Question: I'm trying to read pixel data from a bitmap into an array of structured (which contains R, G and B ints, for the colours). I'm using a 12x12px image just for testing (because I believe that the bmp specification says that pixel data is padded with zeros at the end of each line to make it word-aligned. 12px width is automatically word aligned.
Here is the code I'm using. the 'INFOHEADER' and 'FILEHEADER' are parsed perfectly, and a 12x12 2D array of 'IMAGE's 'im' is created. However printing the RGB data for each pixel prints rubbish.
'''
typedef struct __attribute__((__packed__)) {
unsigned char b;
unsigned char g;
unsigned char r;
} IMAGE;
int main(void) {
FILEHEADER fh;
INFOHEADER ih;
FILE *img = fopen("pic.bmp", "rb");
fread(&fh, sizeof(unsigned char), sizeof(FILEHEADER), img);
fread(&ih, sizeof(unsigned char), sizeof(INFOHEADER), img);
IMAGE im[ih.width][ih.height];
fseek(img, fh.imageDataOffset, 0);
int i, j;
for (i = ih.height-1; i >= 0; i--) {
for (j = 0; j < ih.width; j++) {
fread(&im[i][j], sizeof(unsigned char), sizeof(IMAGE), img);
printf("%x%x%x ", im[i][j].r, im[i][j].g, im[i][j].b);
}
printf("
");
}
printf("w = %d, h = %d
", ih.width, ih.height);
}
'''
However, for a 12x12px completely white bitmap, this outputs:
'''
ffffff ffffff ffffff ffffff ffffff ffffff ffffff ffffff ffffff ffffff ffffff ffffff
ffffff ffffff ffffff ffffff ffffff ffffff ffffff ffffff ffffff ffffff ffffff ffffff
ffffff ffffff ffffff ffffff ffffff ffffff ffffff ffffff ffffff ffffff ffffff ffffff
ffffff ffffff ffffff ffffff ffffff ffffff ffffff ffffff ffffff ffffff ffffff ffffff
000 ca800 ff574b 007f 001 000 b000 574bc9 07fff 44c40 ff8690 007f
9077b0 7fff86 8000 574bca 07fff 0a00 ff7482 007f 4bc950 7fff57 2f00 86906d
07fff 60a50 ff8690 007f 4bc9d0 7fff57 ee00 87418 000 c9300 ff574b 007f
4bc8f0 7fff57 700 868b3c 07fff 400 000 000 820a0 7fff74 3000 574bc9
07fff 6000 <PHONE> 000 000 <PHONE> 000 000
820a0 7fff74 <PHONE> <PHONE> 1874 000 4bc8d0 7fff57 b300 868b31
000 38b30 051f9 000 000 000 000 000 000 010 000 000
745069 018 f700 ffffff 181a4 080 000 000 01f5 0140 000 000
'''
Can anyone see what I'm doing wrong? Could it be an alignment issue?
Thanks
EDIT:
This is a screenshot of the bottom of the bitmap file. There seems to be 144 (12x12) white pixels (highlighted). The last two zeros are padding. It still doesn't make sense that my program doesn't parse this properly though.

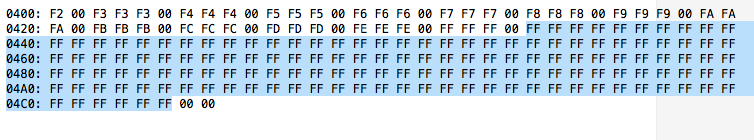
Answer: Ok it turns out that I saved my blank bmp as 8bit instead of 24bit. 8bit uses a colour table, and each pixel references an entry in the colour table to get its data. 24bit bmp uses 3 bytes per pixel, and each byte represents an R, G and B value, so it doesn't need a colour table.